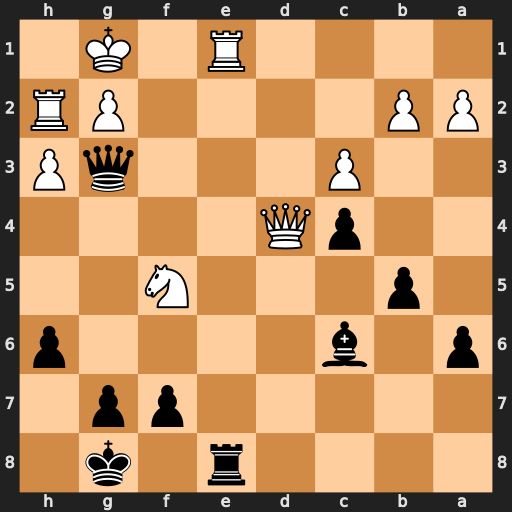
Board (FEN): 4r1k1/5pp1/p1b4p/1p3N2/2pQ4/2P3qP/PP4PR/4R1K1
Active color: b
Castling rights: -
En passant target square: -
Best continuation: Rxe1#